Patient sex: F
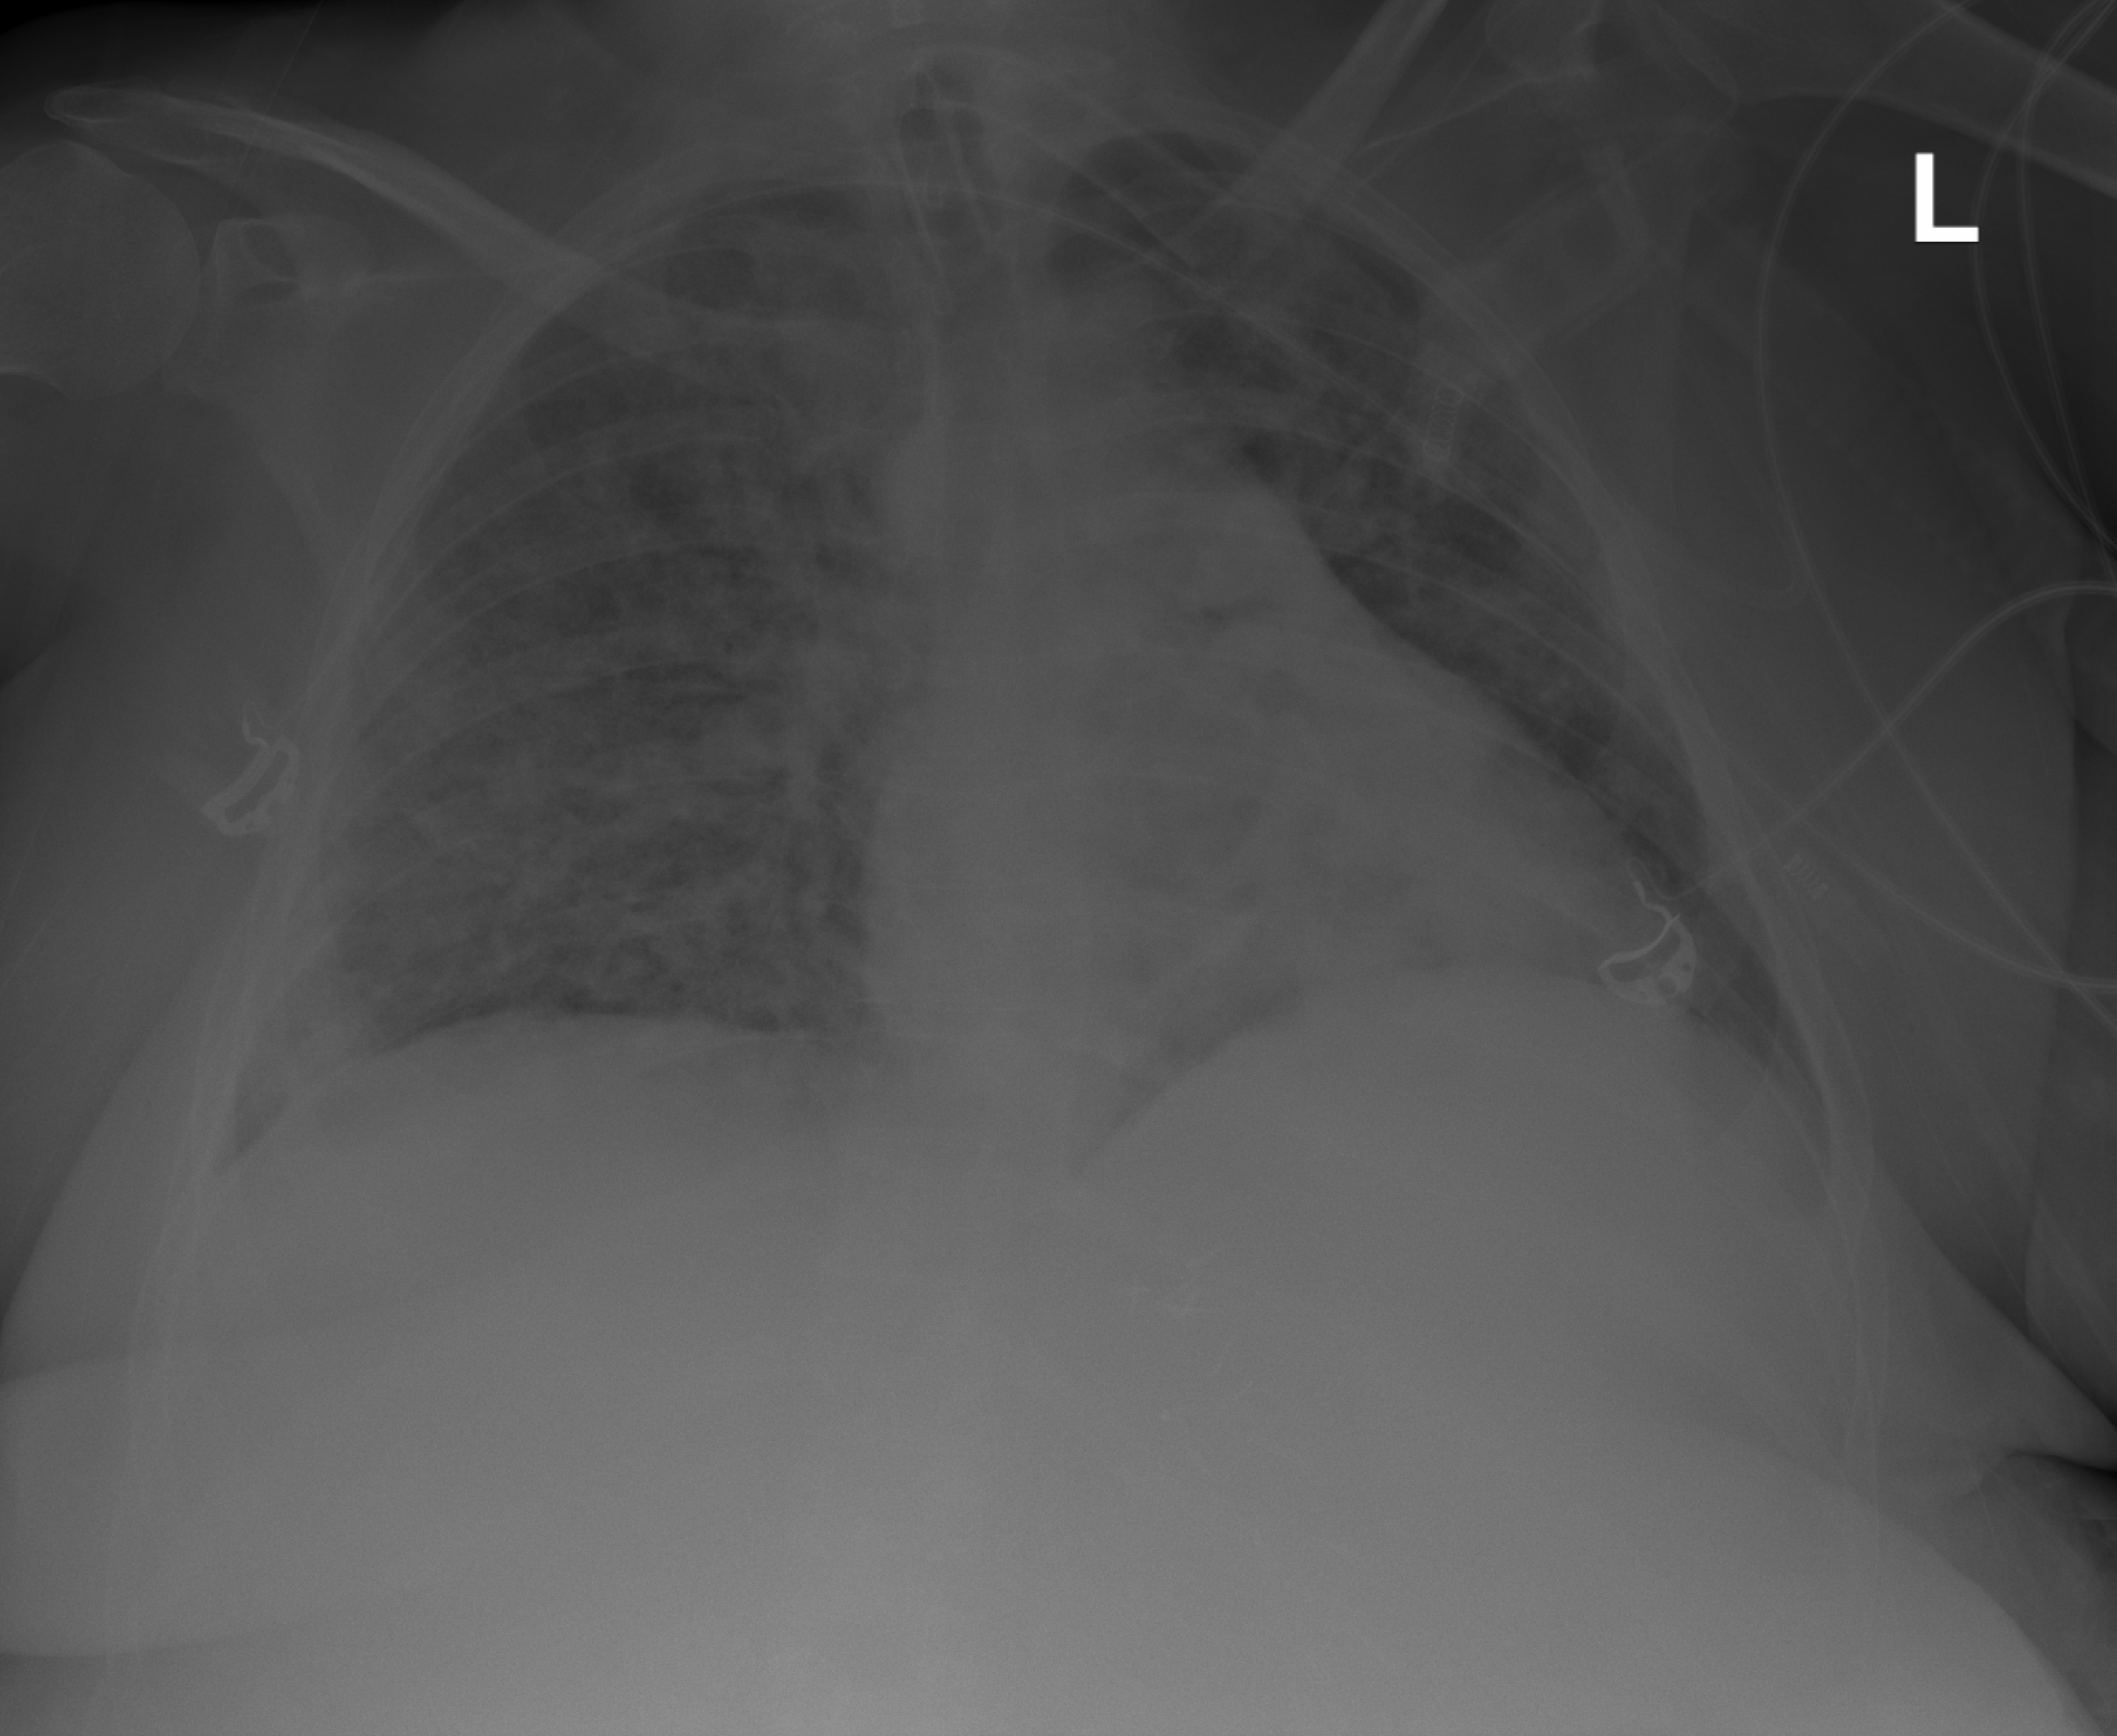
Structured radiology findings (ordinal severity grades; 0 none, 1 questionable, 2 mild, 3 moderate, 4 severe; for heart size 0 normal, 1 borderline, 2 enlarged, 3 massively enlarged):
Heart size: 1
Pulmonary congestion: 2
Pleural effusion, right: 2
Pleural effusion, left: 0
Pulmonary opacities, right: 3
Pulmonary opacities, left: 3
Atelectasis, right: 3
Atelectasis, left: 3